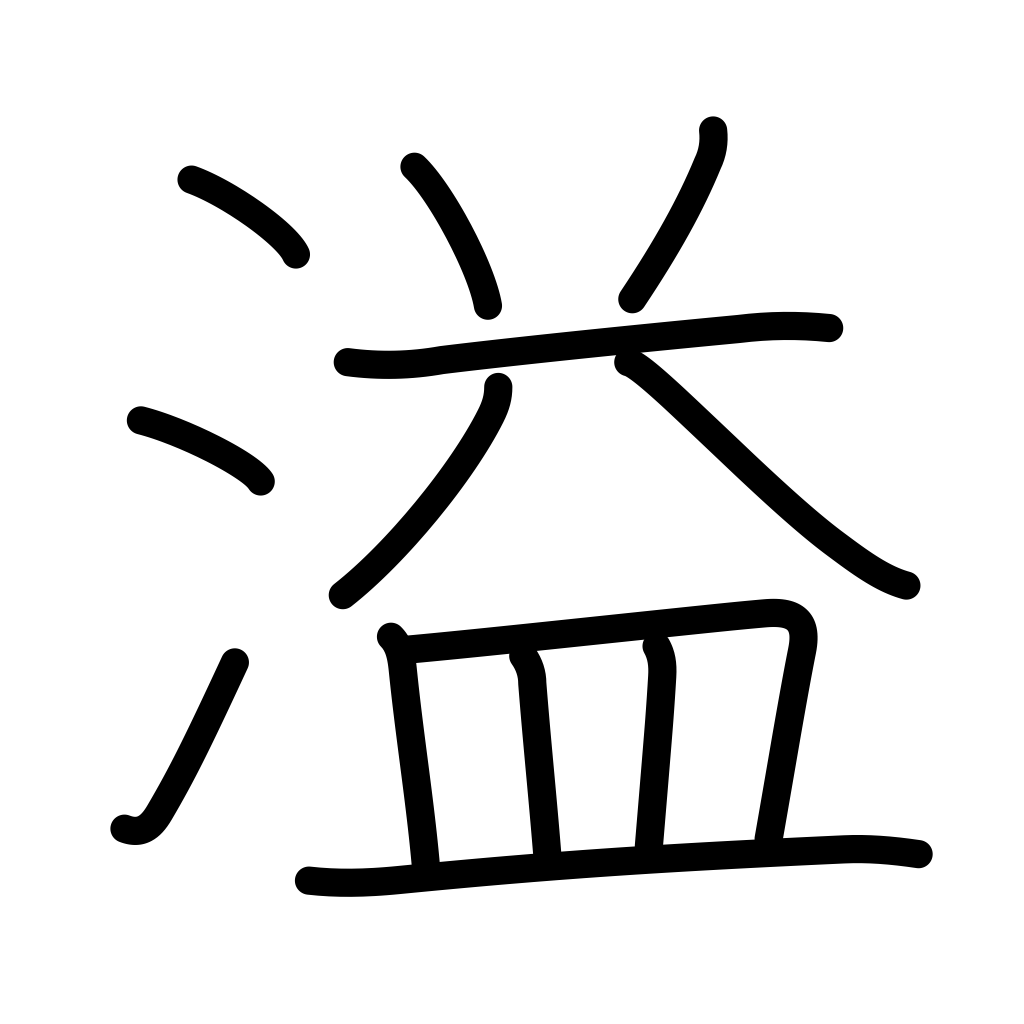
Meaning: overflow, inundate, spill